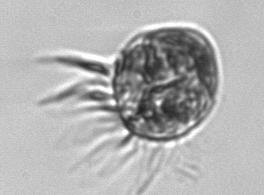
Label: Pelagostrobilidium